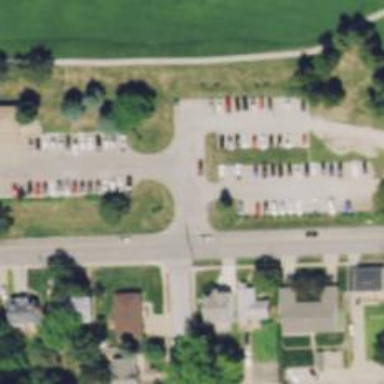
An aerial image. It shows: Asphalt driveway for service vehicles.